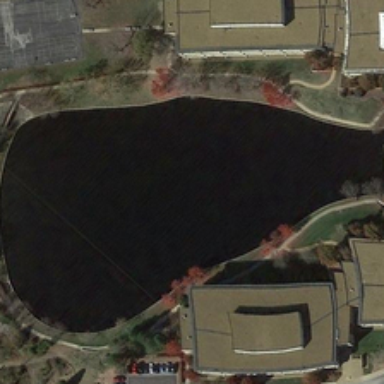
A large pond is surrounded by yellow green trees .